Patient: sex M, age 64
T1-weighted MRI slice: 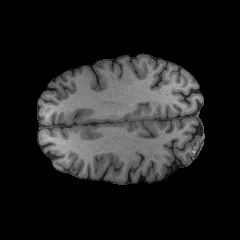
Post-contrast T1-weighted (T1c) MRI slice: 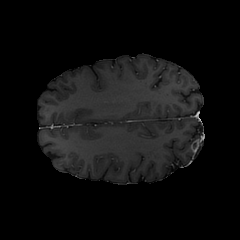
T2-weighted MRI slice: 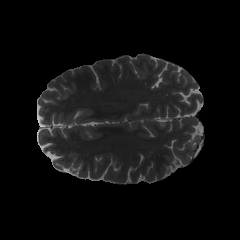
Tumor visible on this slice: no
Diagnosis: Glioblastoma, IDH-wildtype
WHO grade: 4